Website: apple
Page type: billing-address
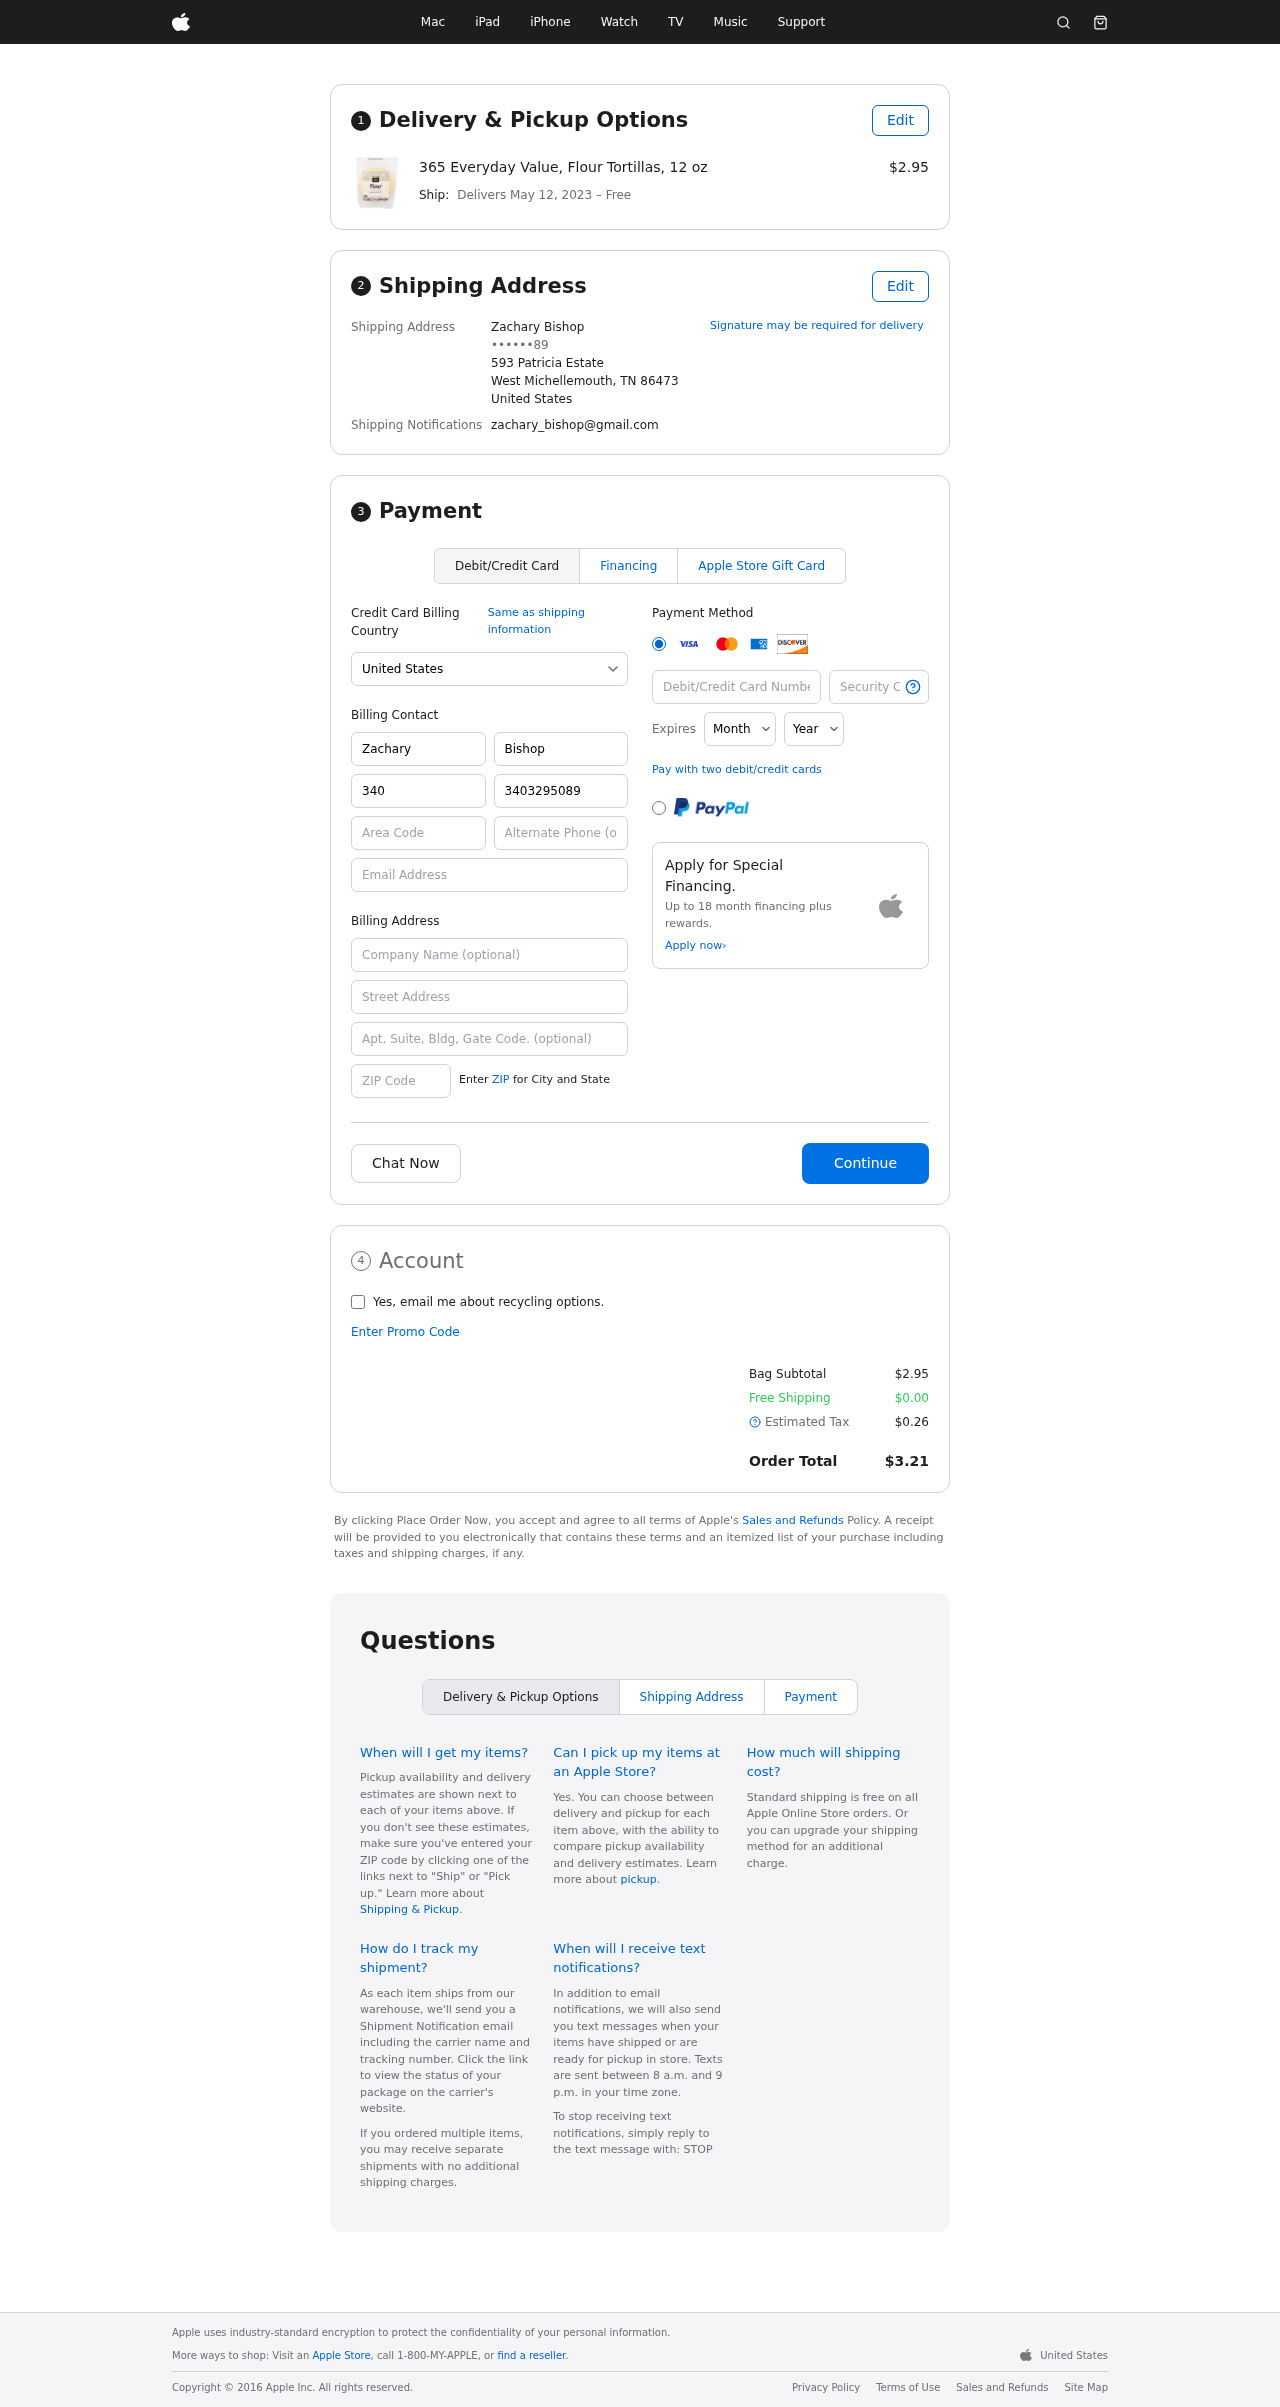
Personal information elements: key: PII_CARD_CVV
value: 552
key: PII_CARD_EXPIRY_MONTH
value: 12
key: PII_CARD_EXPIRY_YEAR
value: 26
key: PII_CARD_NUMBER
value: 6011 8676 8953 4697
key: PII_CITY_STATE_ZIP
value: West Michellemouth, TN 86473
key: PII_COUNTRY
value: United States
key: PII_EMAIL
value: zachary_bishop@gmail.com
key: PII_FULLNAME
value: Zachary Bishop
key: PII_STREET
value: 593 Patricia Estate
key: PII_PHONE_MASKED
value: ••••••89
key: PII_BILLING_FIRSTNAME
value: Zachary
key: PII_BILLING_LASTNAME
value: Bishop
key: PII_BILLING_PHONE_AREA
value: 340
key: PII_BILLING_PHONE
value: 3403295089
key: PII_BILLING_EMAIL
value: zachary_bishop@gmail.com
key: PII_BILLING_STREET
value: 593 Patricia Estate
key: PII_BILLING_STREET2
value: Apt. 745
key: PII_BILLING_POSTCODE
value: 86473
Product elements: key: PRODUCT1_NAME
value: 365 Everyday Value, Flour Tortillas, 12 oz
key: PRODUCT1_PRICE
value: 2.95
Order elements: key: ORDER_DELIVERY_DATE
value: May 12, 2023
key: ORDER_SUBTOTAL
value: $2.95
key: ORDER_SHIPPING_COST
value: $0.00
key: ORDER_TAX
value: $0.26
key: ORDER_TOTAL
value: $3.21